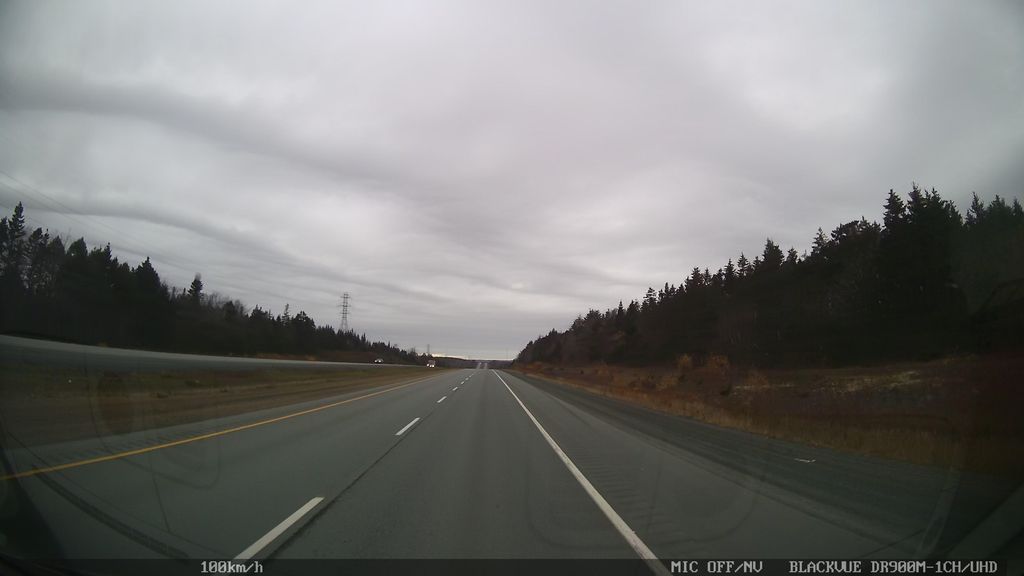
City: halifax